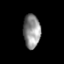
Tissue: prostate
Cell type: Fibroblasts
Senescence score: 0.6936
Nuclear area (px): 568
Mean DAPI intensity: 140.72